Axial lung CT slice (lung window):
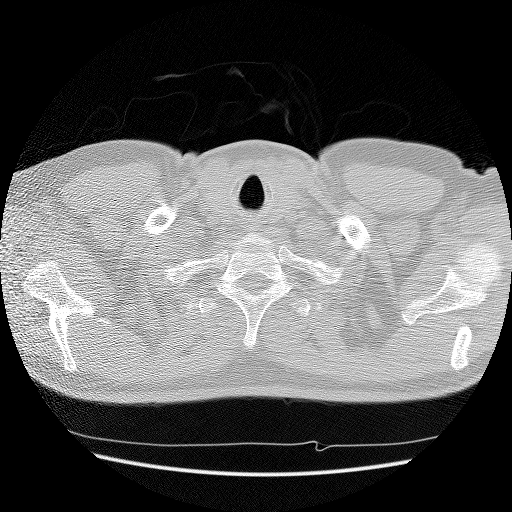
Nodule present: no